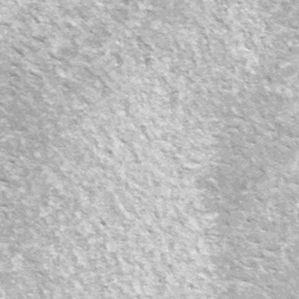
Label: frost